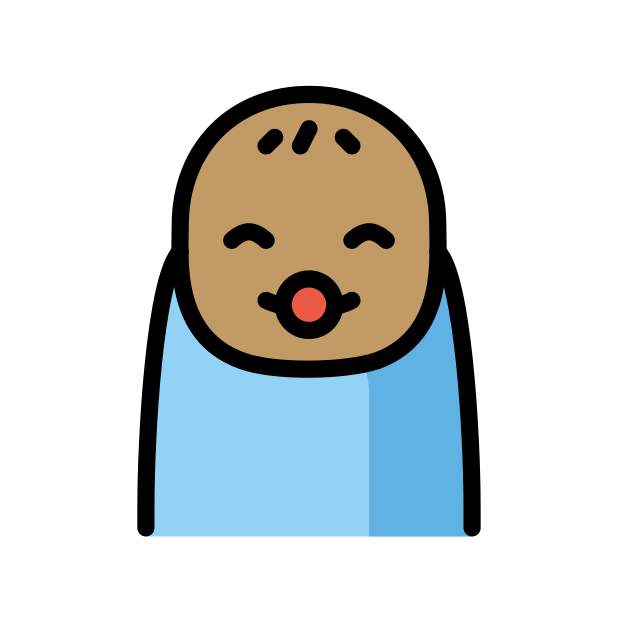
baby: medium skin tone